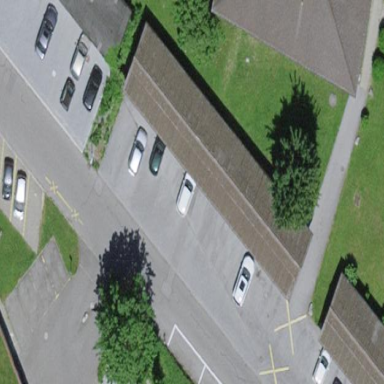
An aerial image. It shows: Group of garages.